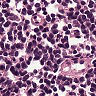
Metastatic tissue present: no